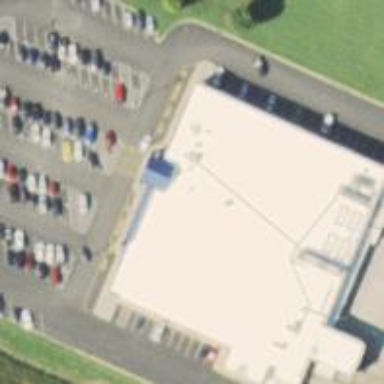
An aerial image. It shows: Pharmacy providing healthcare services.